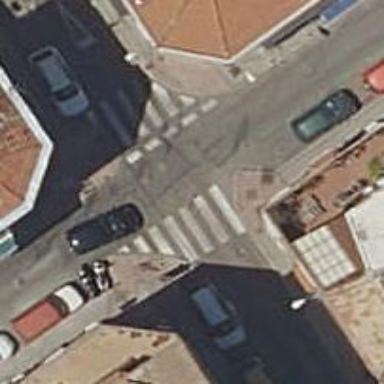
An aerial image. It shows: Marked road crossing.